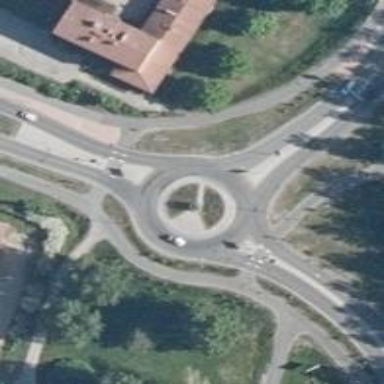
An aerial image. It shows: Secondary road with asphalt surface leading to roundabout.